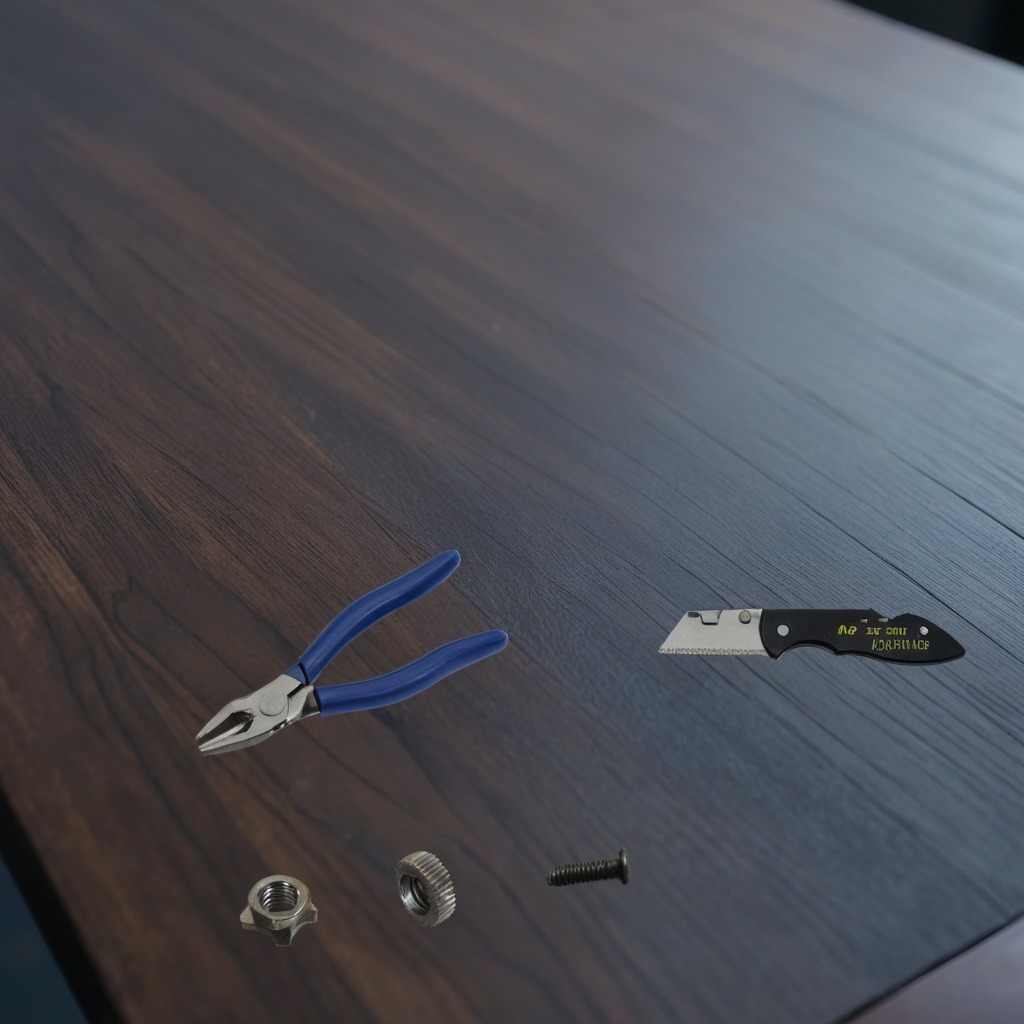
A steel gear with teeth, a utility knife, a metal machine screw, pliers, and a metal nut are lying on the old table.